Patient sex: M
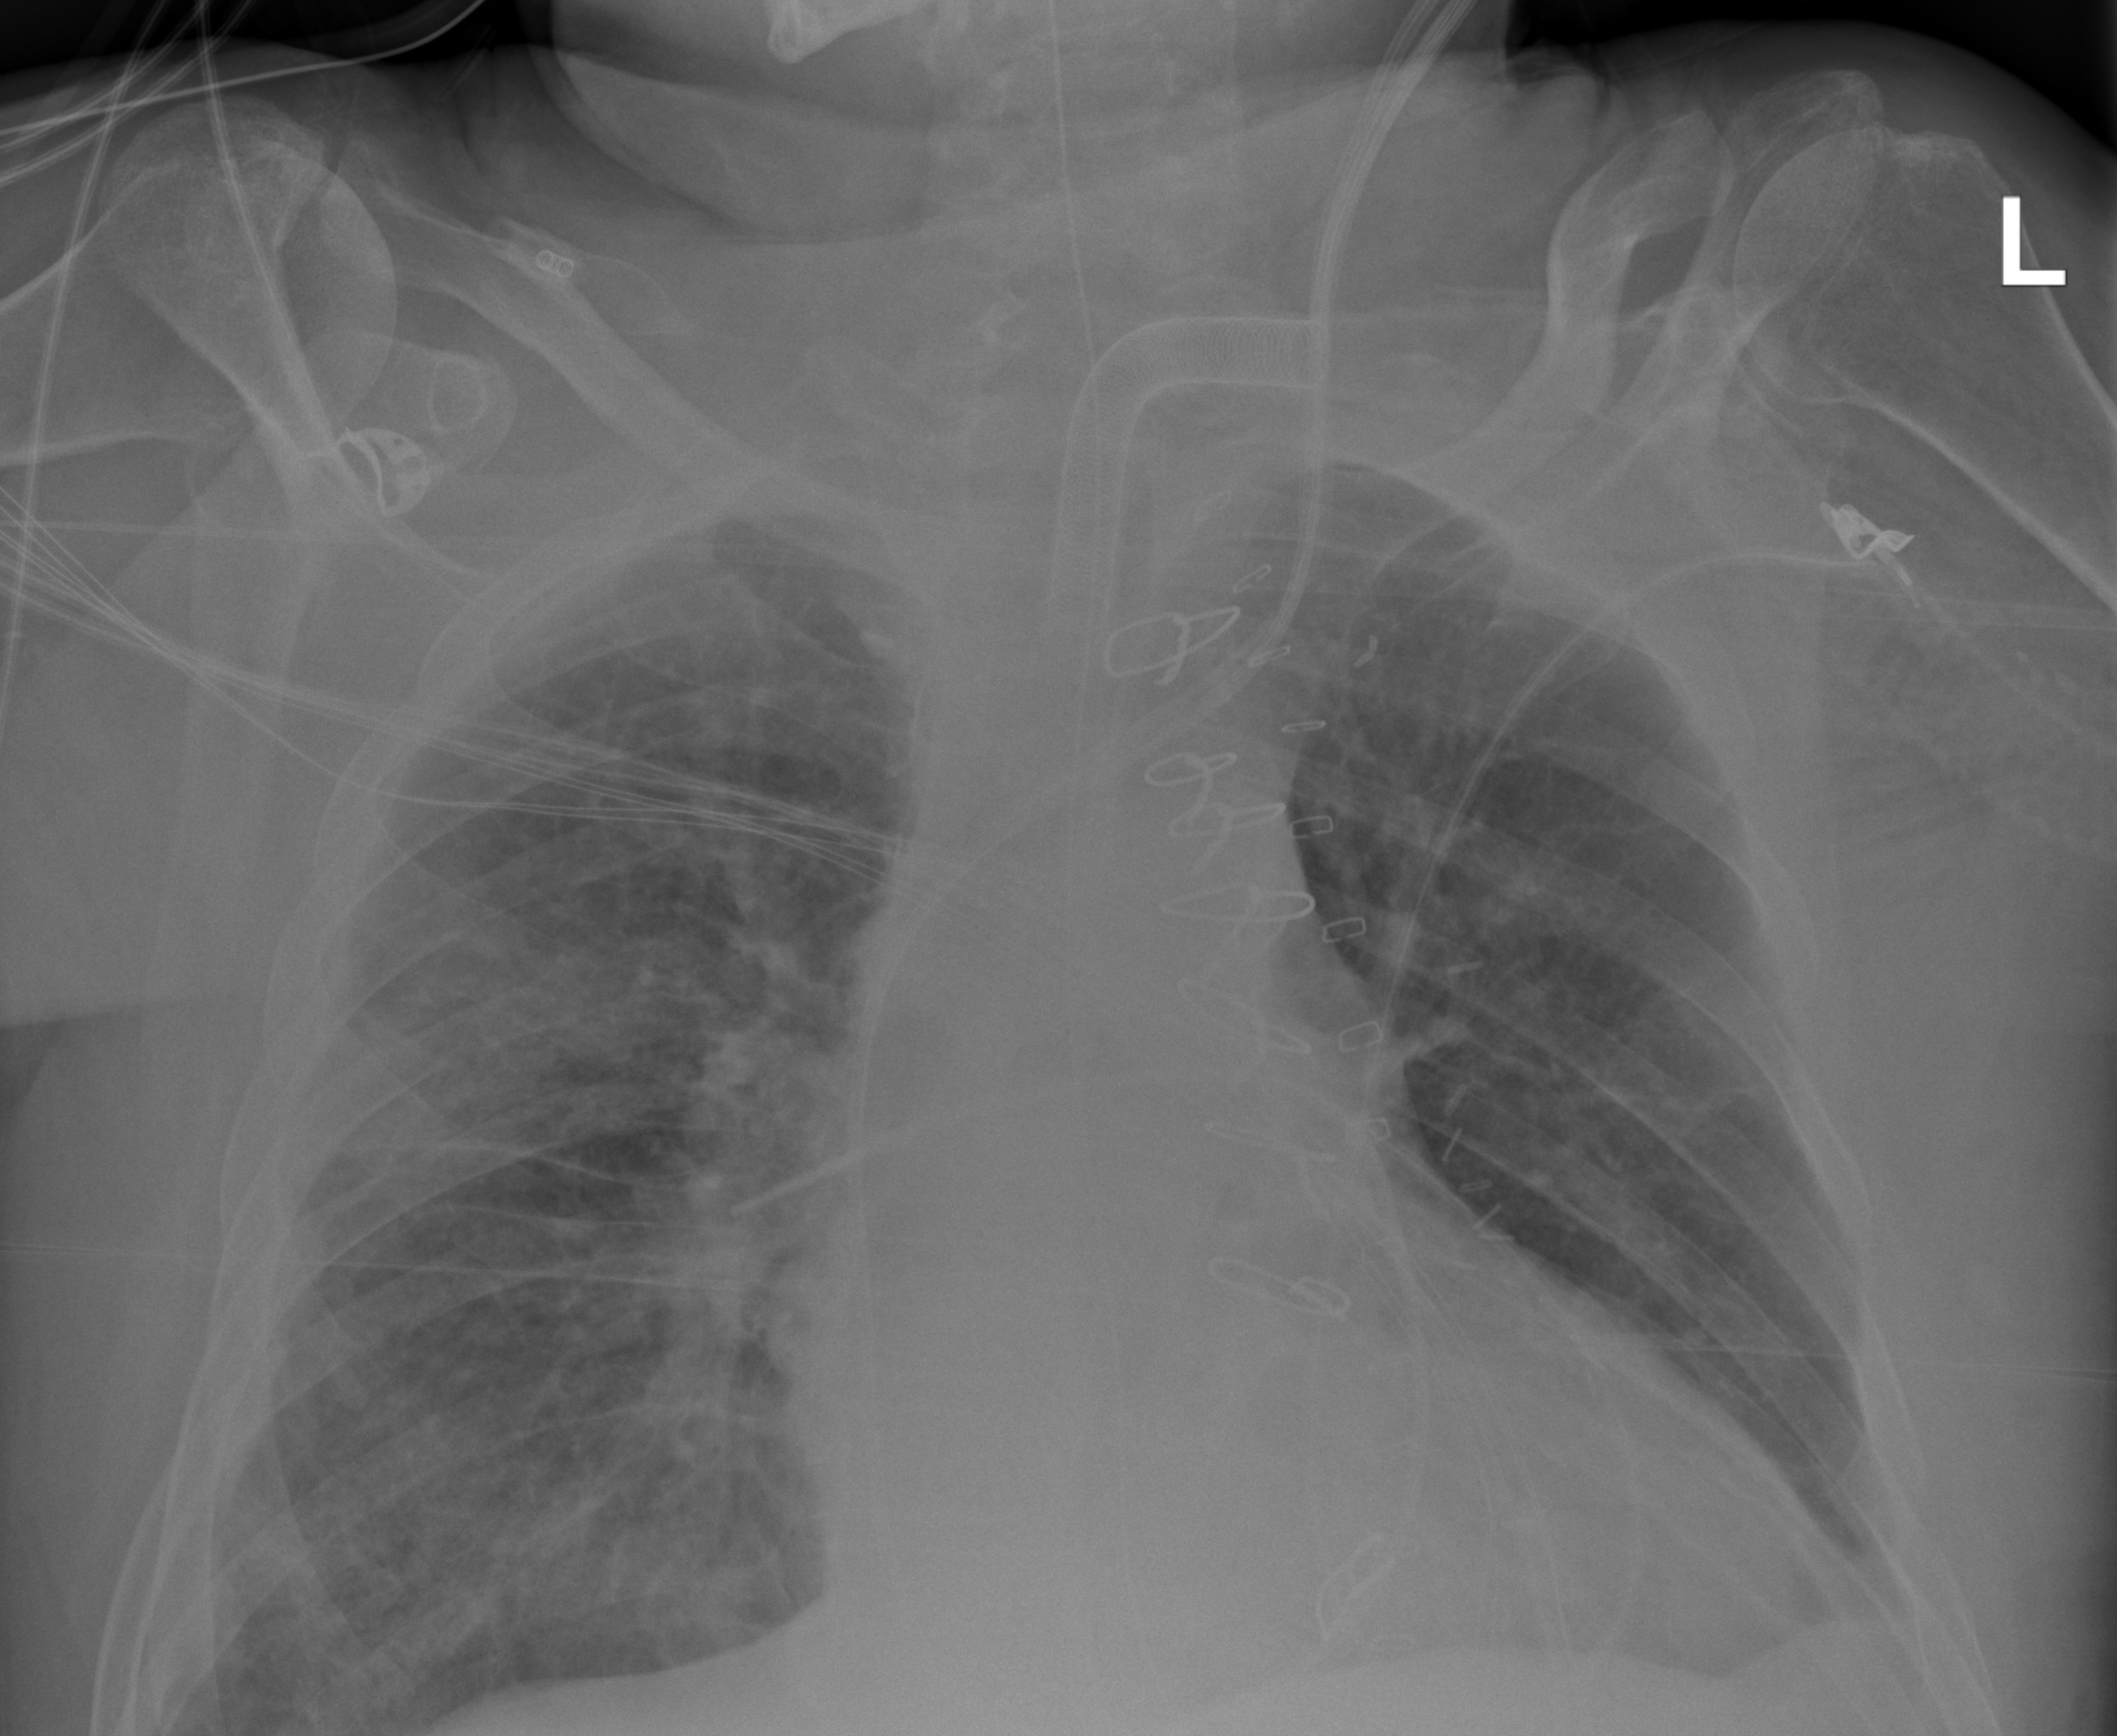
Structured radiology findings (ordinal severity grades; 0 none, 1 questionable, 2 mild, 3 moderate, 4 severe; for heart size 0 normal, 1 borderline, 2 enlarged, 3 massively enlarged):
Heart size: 2
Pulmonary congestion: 2
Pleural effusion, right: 0
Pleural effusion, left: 1
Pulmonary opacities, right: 2
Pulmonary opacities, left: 0
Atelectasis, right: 0
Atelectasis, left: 2